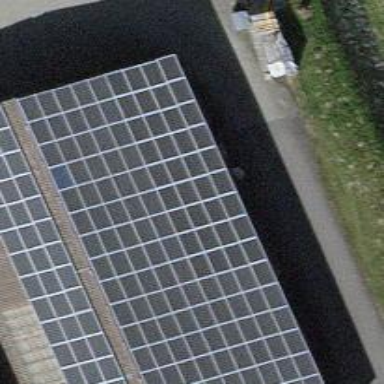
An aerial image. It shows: Solar power generator.